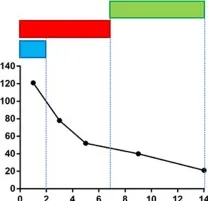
Dynamic changes in liver and kidney function in the patient after admission. After appropriate treatment, the aspartate aminotransferase.
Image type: pathology (immunostaining)